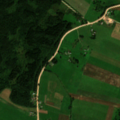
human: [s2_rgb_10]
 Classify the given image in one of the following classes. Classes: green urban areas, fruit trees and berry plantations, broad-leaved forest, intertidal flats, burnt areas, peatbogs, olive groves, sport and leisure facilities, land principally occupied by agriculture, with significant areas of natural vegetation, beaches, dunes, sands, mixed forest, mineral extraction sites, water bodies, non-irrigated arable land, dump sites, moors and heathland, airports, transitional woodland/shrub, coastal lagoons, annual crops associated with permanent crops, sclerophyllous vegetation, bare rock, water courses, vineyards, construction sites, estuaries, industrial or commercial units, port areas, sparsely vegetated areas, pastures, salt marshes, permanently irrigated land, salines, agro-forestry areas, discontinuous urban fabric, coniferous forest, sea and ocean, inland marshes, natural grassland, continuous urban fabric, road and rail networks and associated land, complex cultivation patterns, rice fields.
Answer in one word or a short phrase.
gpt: non-irrigated arable land, pastures, complex cultivation patterns, mixed forest